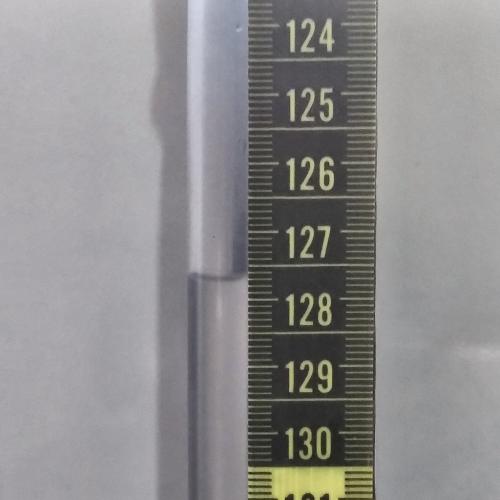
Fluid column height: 127.7 cm